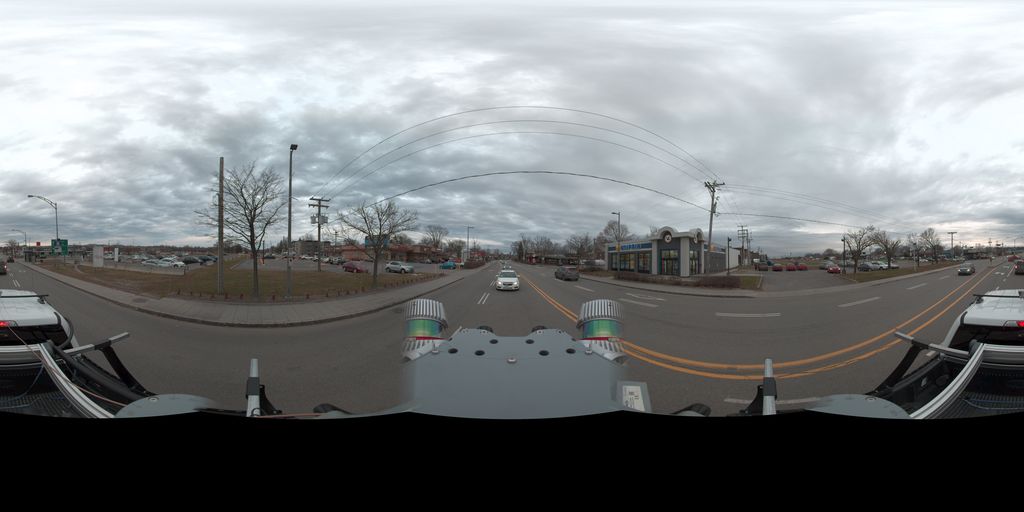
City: quebec_city